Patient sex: M
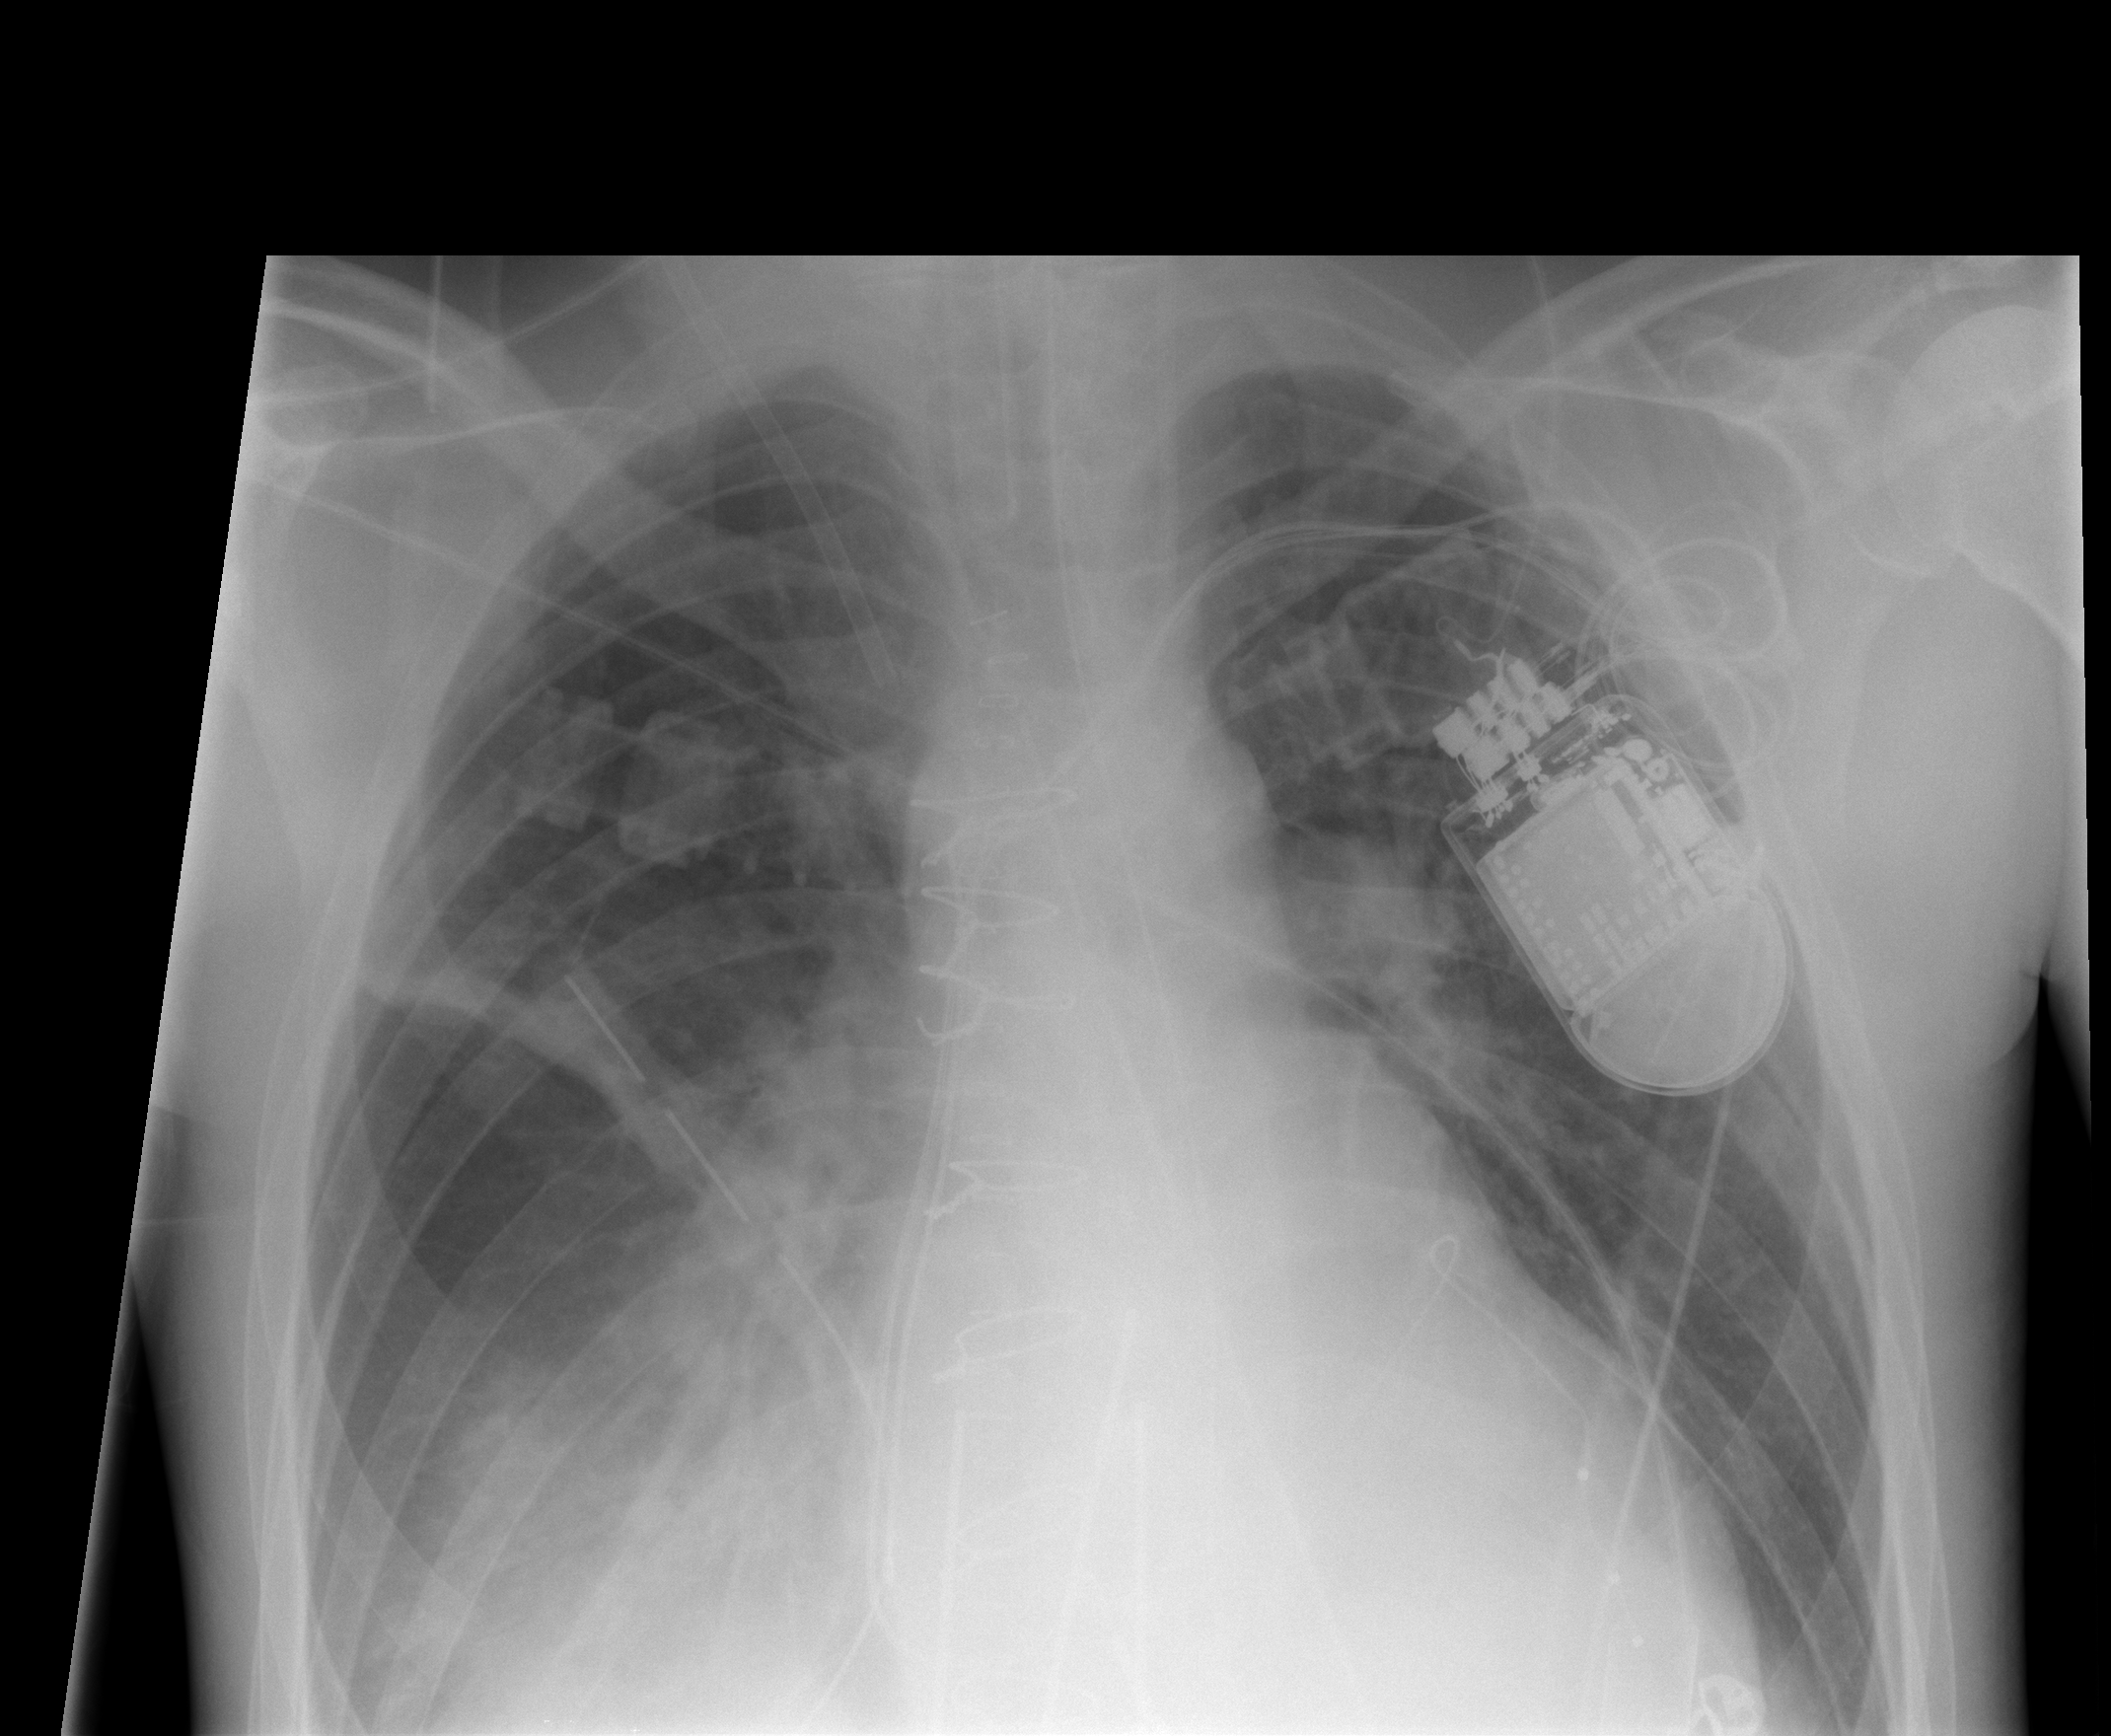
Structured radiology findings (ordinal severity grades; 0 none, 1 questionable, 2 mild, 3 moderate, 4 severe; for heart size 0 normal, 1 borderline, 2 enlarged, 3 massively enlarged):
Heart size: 2
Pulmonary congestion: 0
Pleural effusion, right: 1
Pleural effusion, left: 0
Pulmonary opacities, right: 2
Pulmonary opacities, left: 1
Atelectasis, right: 2
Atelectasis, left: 0